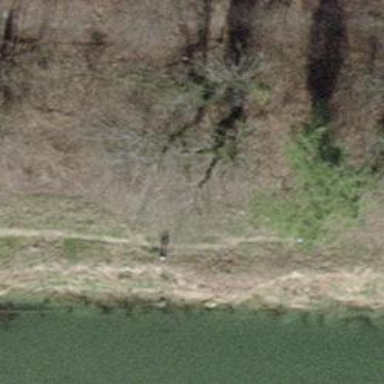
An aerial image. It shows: Grass path.